Interaction volume radius: 5 \u00c5
Interaction volume height: 25 \u00c5
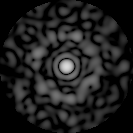
Disorder parameter: 0.8524